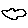
Label: cloud